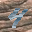
Label: 4